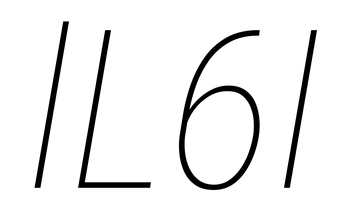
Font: Roboto-Italic_Condensed_Thin_Italic